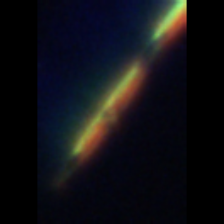
Taxon: Psuedo-nitzschia
Group: Diatoms